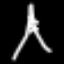
Label: The Eiffel Tower